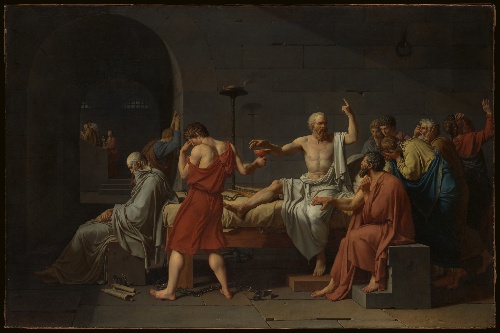
Title: The Death of Socrates
Artist: Jacques Louis David
Artist bio: French, Paris 1748–1825 Brussels
Date: 1787
Object type: Painting
Classification: Paintings
Medium: Oil on canvas
Dimensions: 51 x 77 1/4 in. (129.5 x 196.2 cm)
Department: European Paintings
Credit line: Catharine Lorillard Wolfe Collection, Wolfe Fund, 1931
Accession year: 1931
Repository: Metropolitan Museum of Art, New York, NY
Tags: Socrates|Men|Lyres